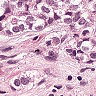
Metastatic tissue present: yes